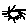
Label: sun